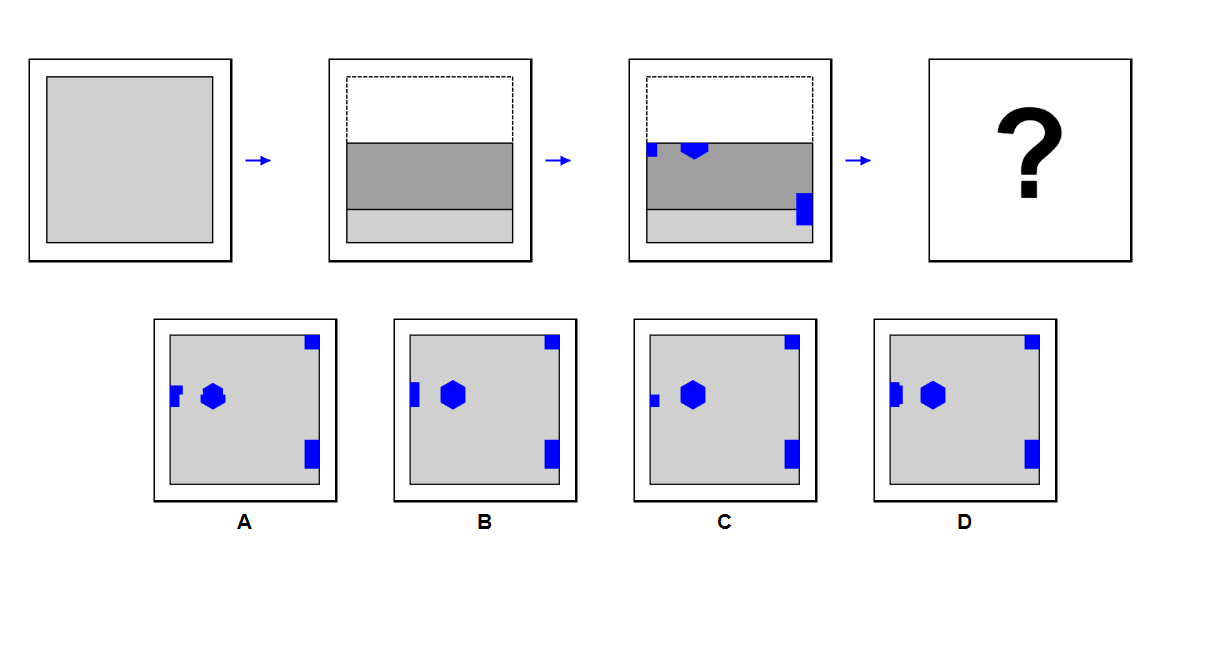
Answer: B